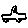
Label: car